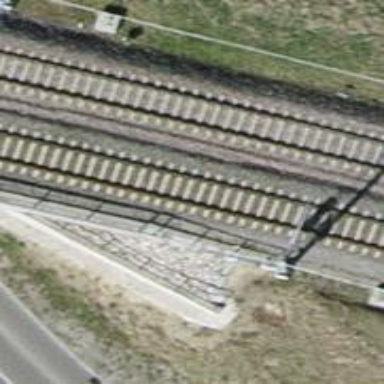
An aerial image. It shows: Bridge with electrified rail tracks and contact line.